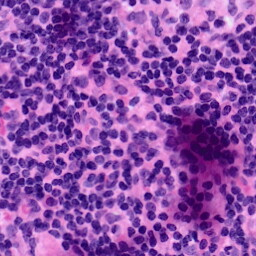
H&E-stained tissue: LymphNode